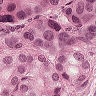
Metastatic tissue present: yes